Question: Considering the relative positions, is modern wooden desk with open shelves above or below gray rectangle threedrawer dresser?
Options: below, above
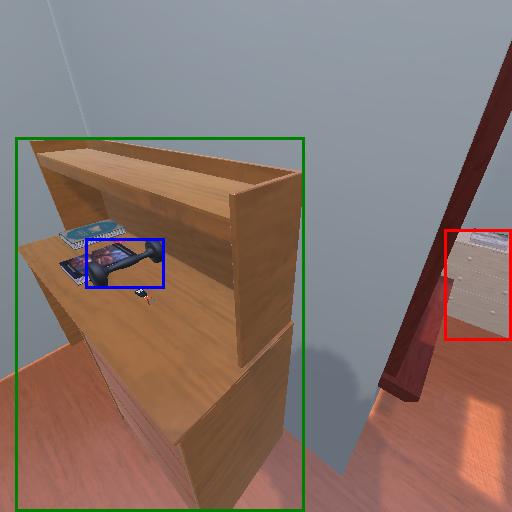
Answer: below